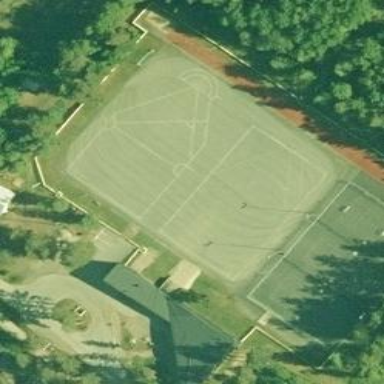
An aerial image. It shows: Multi-sport pitch with gravel surface.